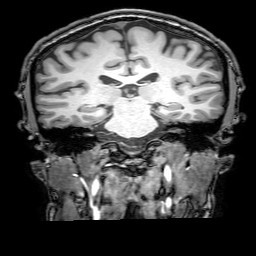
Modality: T1w
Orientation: sagittal
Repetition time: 0.00828 s
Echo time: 0.00388 s